Question: I tried to refrain myself from asking a stupid question once again, but here i am...
So i want to check if a ID in my pivot table (tutorial_id) matches another id. However, i have no idea how to to get this ID from the pivot table.. this is what i tried:
Controller:
'''
class TagController extends BaseController {
public function getTutorials($tag) {
$tag_id = Tag::where('name', $tag)->first();
$tutorials = Tutorial::with('tags')->where('tutorial_id', '=', $tag_id->id)->get();
return View::make('tutorials/tags', array(
'tutorials' => $tutorials
));
}
}
'''
Tutorial model:
'''
class Tutorial extends Eloquent {
protected $table = 'tutorials';
public function tags() {
return $this->belongsToMany('Tag', 'tutorials_tags', 'tutorial_id');
}
}
'''
Tag model:
'''
class Tag extends Eloquent {
protected $table = 'tags';
public function tutorials() {
return $this->belongsToMany('Tutorial', 'tutorials_tags', 'tag_id');
}
}
'''
Database looks like this:

However i now get this error:
'''
SQLSTATE[42S22]: Column not found: 1054 Unknown column 'tutorial_id' in 'where clause' (SQL: select * from 'tutorials' where 'tutorial_id' = 1)
'''
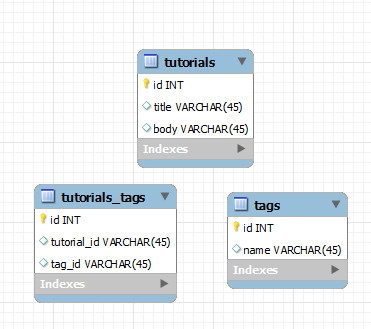
Answer: So you want all tutorials with 'tag_id->id', you can do that like this: '$tag_id->tutorials'
I reformatted the code for you:
'''
public function getTutorials($tag) {
$tag = Tag::where('name', $tag)->first();
return View::make('tutorials/tags', array(
'tutorials' => $tag->tutorials
));
}
'''
reference: <URL>